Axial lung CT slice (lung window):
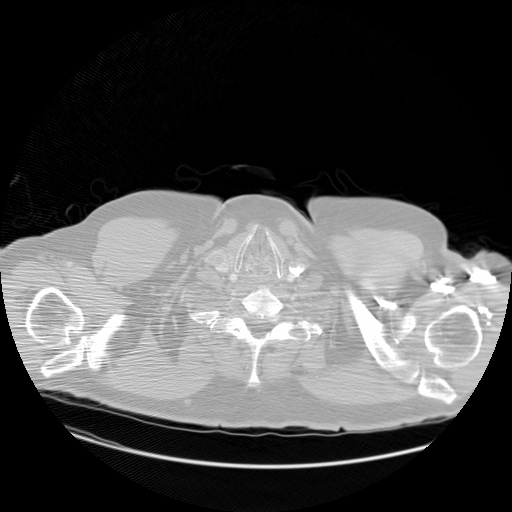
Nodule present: no